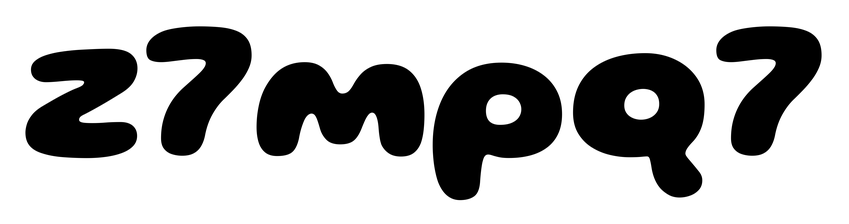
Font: Gluten_ExtraBold